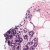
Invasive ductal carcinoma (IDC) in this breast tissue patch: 0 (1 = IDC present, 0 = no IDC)